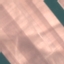
Land use / land cover: AnnualCrop